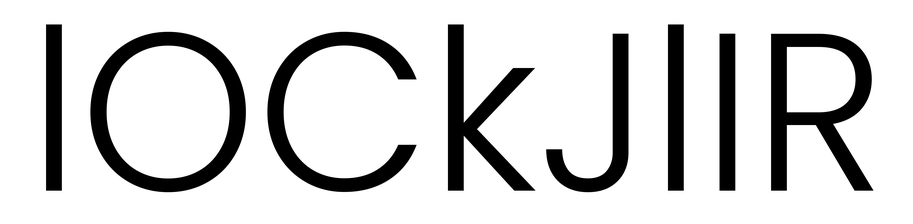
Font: Poppins-Light